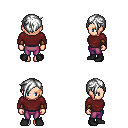
a pixel art fantasy rpg character, female body template, human, light skin, maroon long-sleeve shirt, magenta pants, white pixie cut hairstyle, leather bracers, black shoes, four views (front, back, left, right), 2x2 character sprite sheet, small pixel art, hard edges, no anti-aliasing